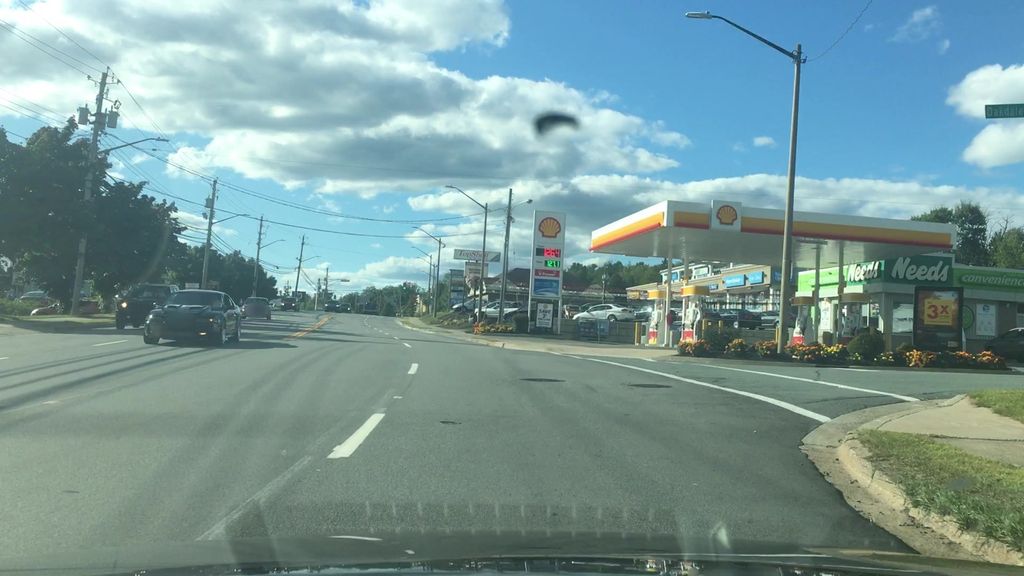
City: halifax